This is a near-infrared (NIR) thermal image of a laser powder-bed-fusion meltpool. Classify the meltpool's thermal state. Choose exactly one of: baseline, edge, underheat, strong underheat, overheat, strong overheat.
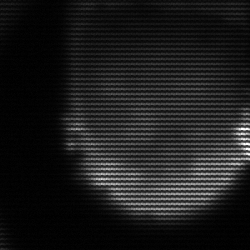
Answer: edge